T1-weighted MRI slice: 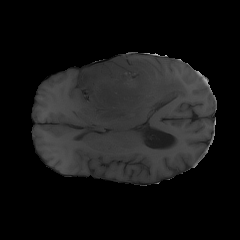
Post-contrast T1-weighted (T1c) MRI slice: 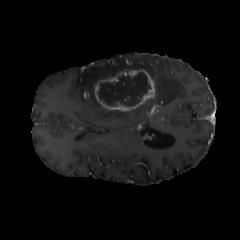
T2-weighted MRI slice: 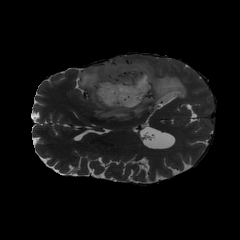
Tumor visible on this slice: yes